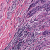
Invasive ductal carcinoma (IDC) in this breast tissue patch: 0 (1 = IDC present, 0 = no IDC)